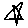
Label: star